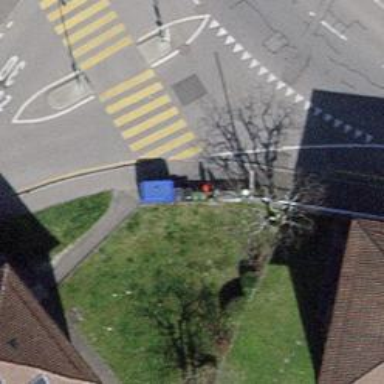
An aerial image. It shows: Recycling container for green waste.